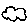
Label: cloud